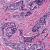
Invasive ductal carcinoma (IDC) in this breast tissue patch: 1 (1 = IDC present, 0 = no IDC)